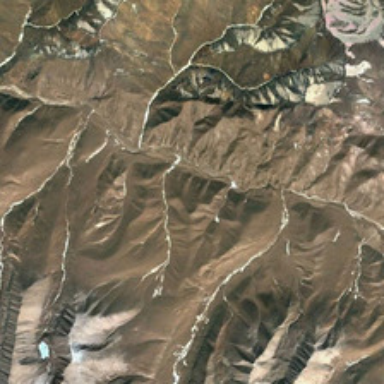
It is a piece of khaki mountain .